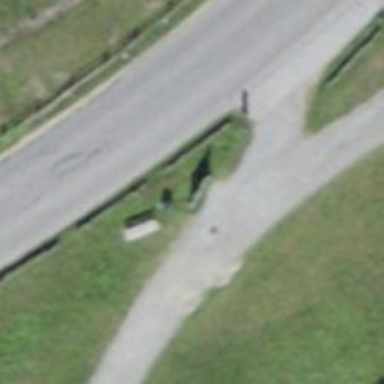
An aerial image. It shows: Bench for seating.